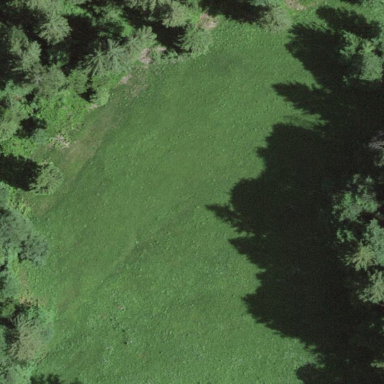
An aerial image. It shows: Beautiful meadow.